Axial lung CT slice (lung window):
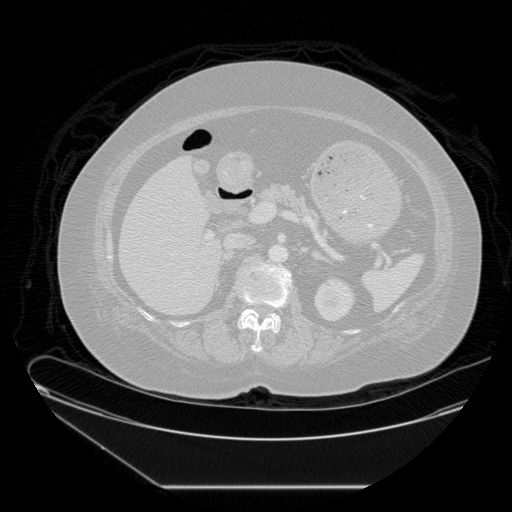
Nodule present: no